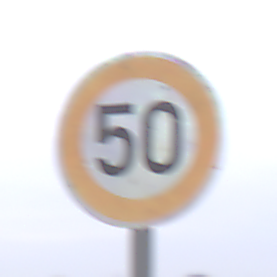
Verkehrszeichen: Geschwindigkeit50
Umgebung: Outdoor, Suburban
Tageszeit: Midday
Wetter: Overcast
Licht: Natural
Jahreszeit: NotSpecified
Kontrast: LowContrast